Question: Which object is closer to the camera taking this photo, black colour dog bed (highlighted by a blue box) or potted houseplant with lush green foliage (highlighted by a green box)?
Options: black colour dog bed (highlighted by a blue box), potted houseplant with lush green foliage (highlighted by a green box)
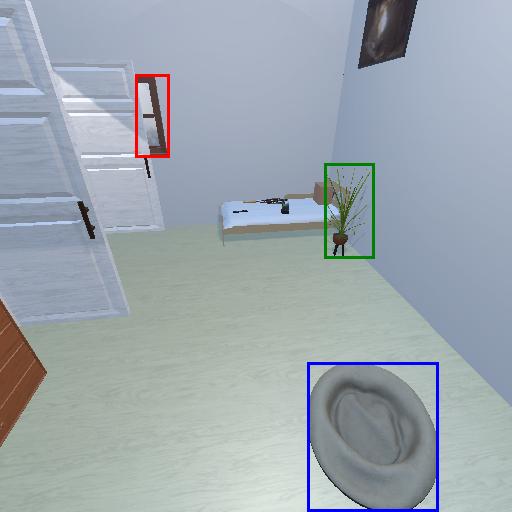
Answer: black colour dog bed (highlighted by a blue box)